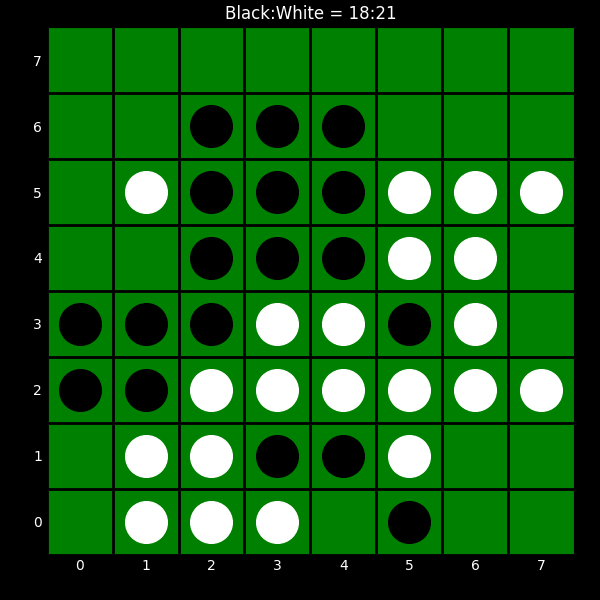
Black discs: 18
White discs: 21